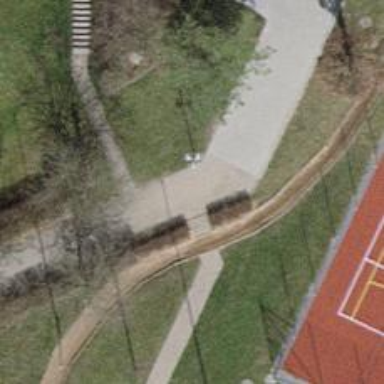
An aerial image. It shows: Path made of paving stones.